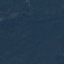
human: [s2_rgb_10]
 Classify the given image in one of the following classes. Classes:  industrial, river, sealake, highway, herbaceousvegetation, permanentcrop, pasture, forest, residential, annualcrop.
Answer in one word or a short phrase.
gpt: Forest